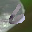
Label: 6